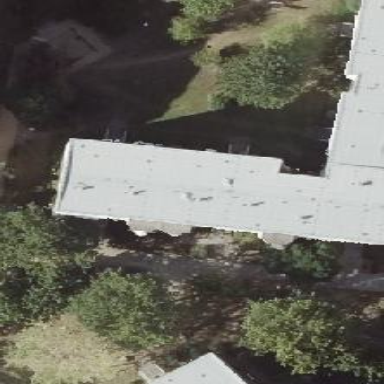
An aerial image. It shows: Apartment building with flat roof.